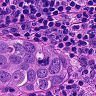
Metastatic tissue present: yes